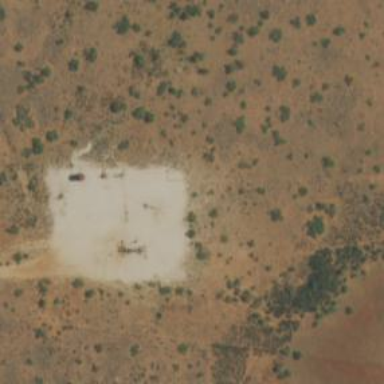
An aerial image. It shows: Wellsite surrounded by sand.